【题型】填空题　【知识点】平面几何　【难度】easy
如图，在平行四边形$ABCD$中，点$E$在边$AD$上，联结$BE$，交对角线$AC$于点$F$，如果$\dfrac{S_{\triangle AEF}}{S_{\triangle BFC}}=\dfrac{1}{9}$，$AD=15$，那么$AE=\underline{\qquad\qquad}$．

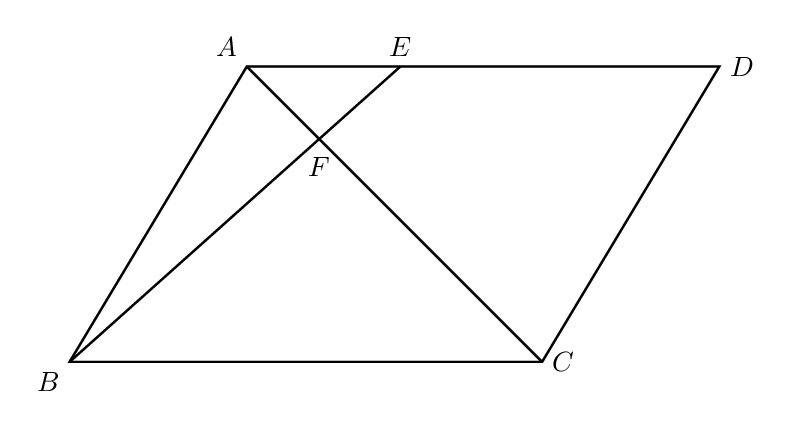
【解答】
\noindent 【答案】$5$\\
\noindent 【详解】解：$\because$ 四边形$ABCD$是平行四边形，\\
$\therefore AD \parallel BC$，$BC = AD = 15$，\\
$\therefore \triangle AEF \sim \triangle CBF$，\\
$\therefore \dfrac{S_{\triangle AEF}}{S_{\triangle BFC}} = \left( \dfrac{AE}{BC} \right)^2 = \dfrac{1}{9}$，\\
$\therefore \dfrac{AE}{BC} = \dfrac{1}{3}$，\\
即$AE = \dfrac{1}{3}BC = 5$；\\
故答案为：$5$．